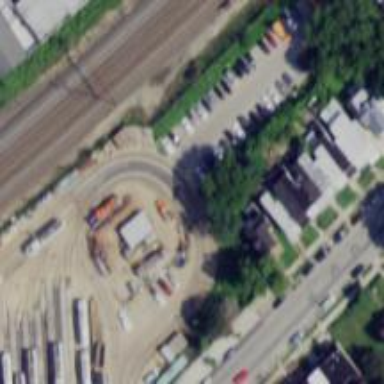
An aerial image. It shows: Tram railway yard with electrified contact lines.